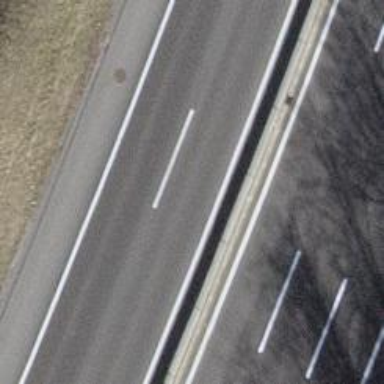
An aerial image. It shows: View of motorway.